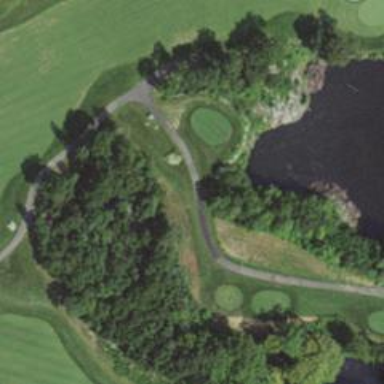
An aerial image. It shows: Path for golf carts.